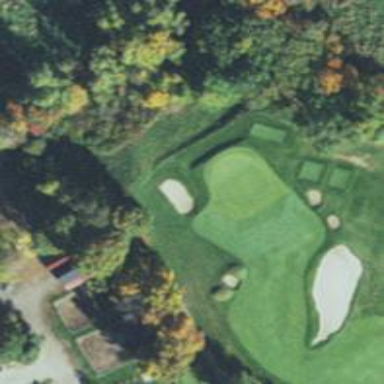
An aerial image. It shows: Golf tee on grassy land.